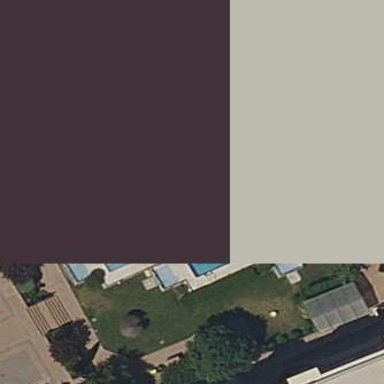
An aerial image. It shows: Courtyard.